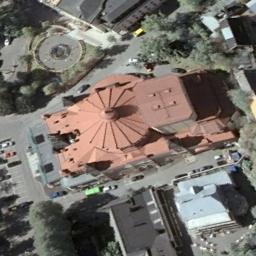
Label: church